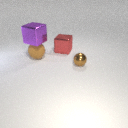
large red metal cube to the left of small brown metal sphere